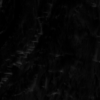
Label: not_dusty